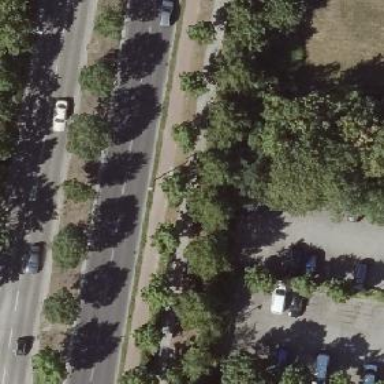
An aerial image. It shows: Avenue lined with deciduous broadleaved trees.